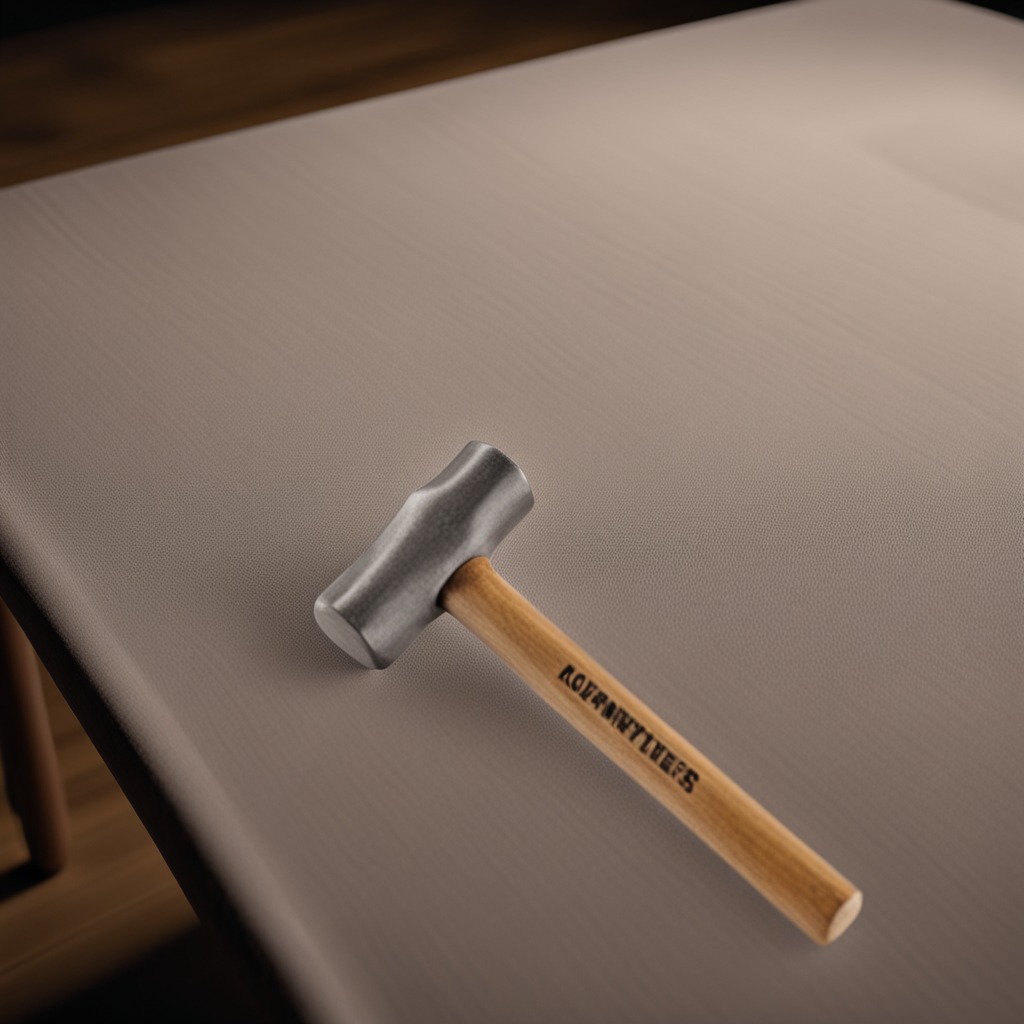
A hammer lies on a wooden table.